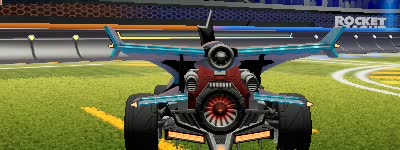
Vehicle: aftershock